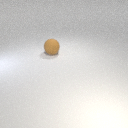
large brown rubber sphere